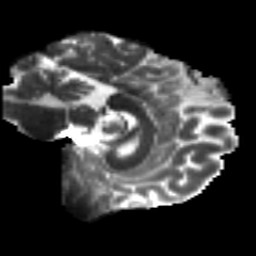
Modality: T2w
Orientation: sagittal
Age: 31
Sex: male
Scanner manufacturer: siemens
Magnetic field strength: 3 T
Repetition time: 8.8 s
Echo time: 0.085 s